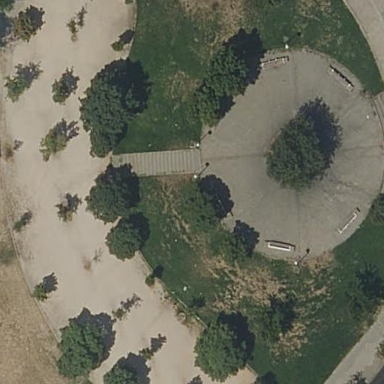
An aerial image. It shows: Park.